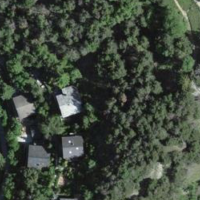
EUNIS habitat code: 45
Species observed at this site:
Zygaena ephialtes
Zygaena carniolica
Zygaena loti
Zygaena transalpina
Thymelicus acteon
Epipactis helleborine